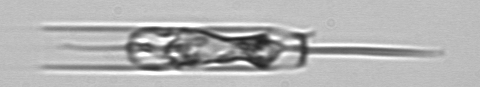
Label: Ditylum_brightwellii